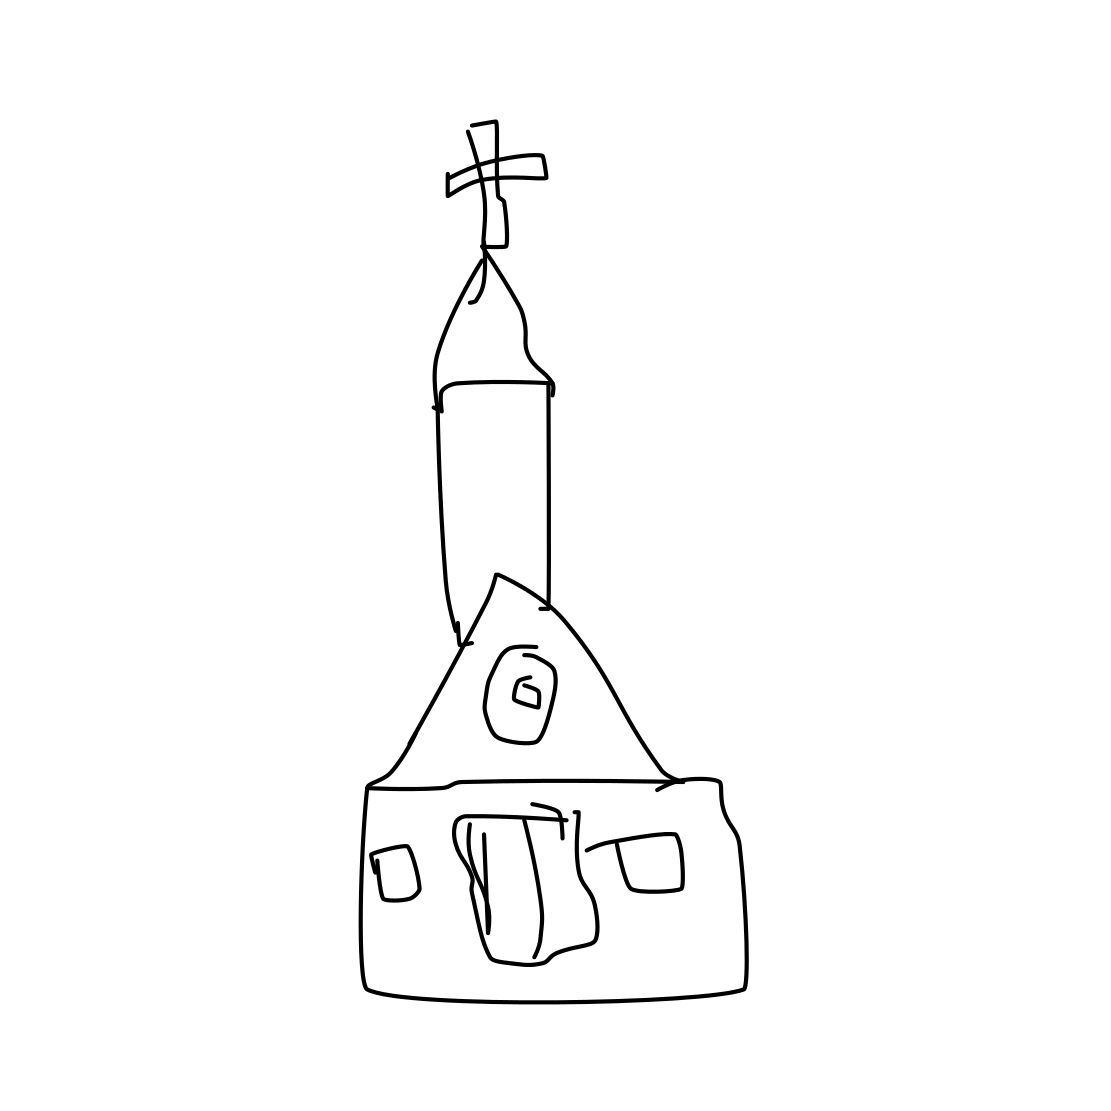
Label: church